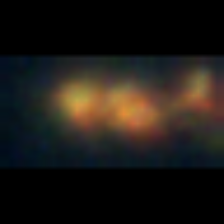
Taxon: Chaetoceros
Group: Diatoms